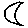
Label: moon